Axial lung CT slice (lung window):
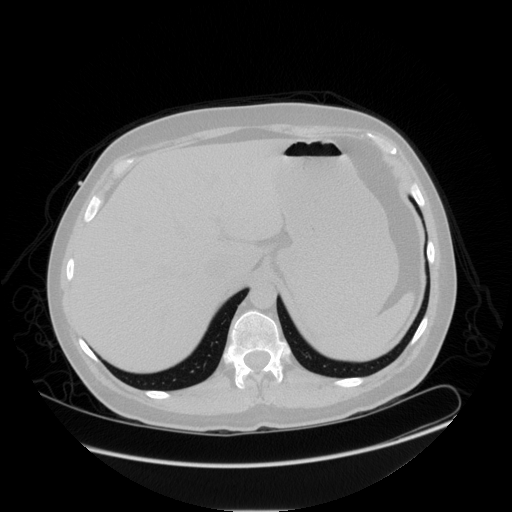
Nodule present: no